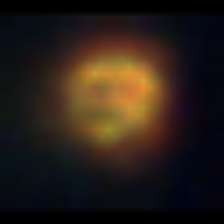
Taxon: NanoPlankton
Group: Other